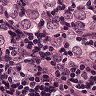
Metastatic tissue present: yes